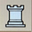
Piece: wR